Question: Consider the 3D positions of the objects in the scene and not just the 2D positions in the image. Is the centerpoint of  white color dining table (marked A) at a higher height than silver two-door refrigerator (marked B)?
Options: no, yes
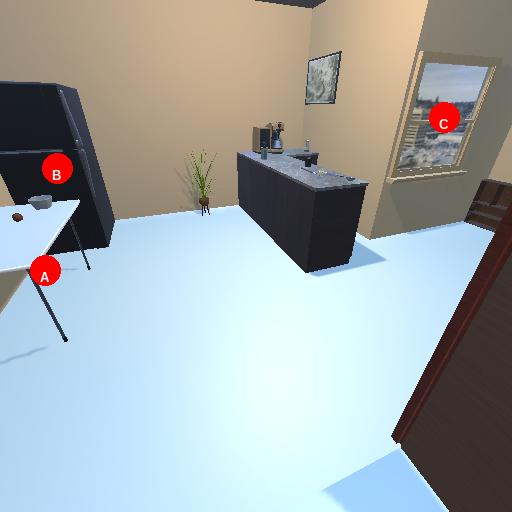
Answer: no